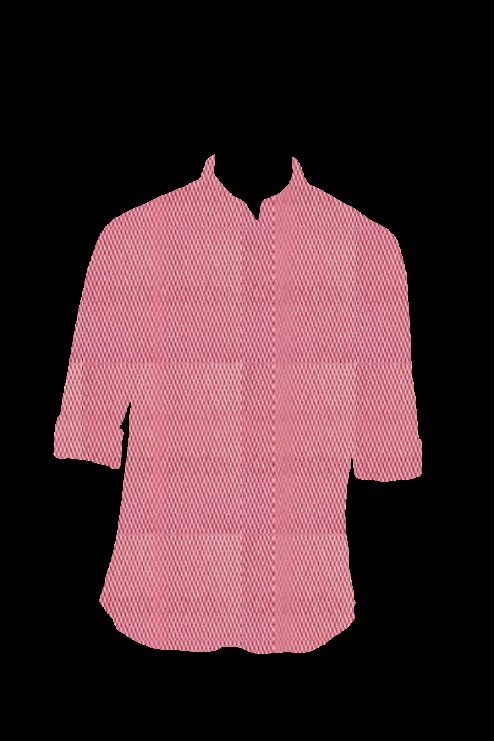
pink herringbone tee